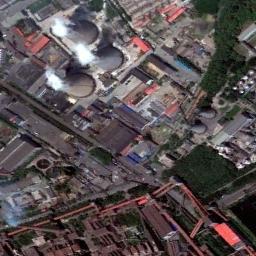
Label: thermal_power_station